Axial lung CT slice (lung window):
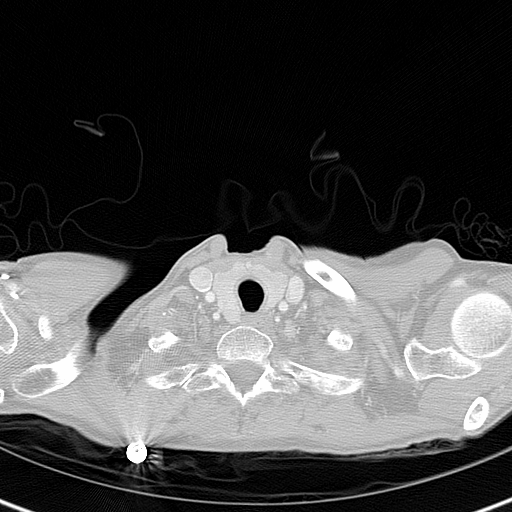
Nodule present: no